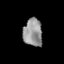
Tissue: lung
Cell type: Others
Senescence score: 0.2257
Nuclear area (px): 511
Mean DAPI intensity: 149.38